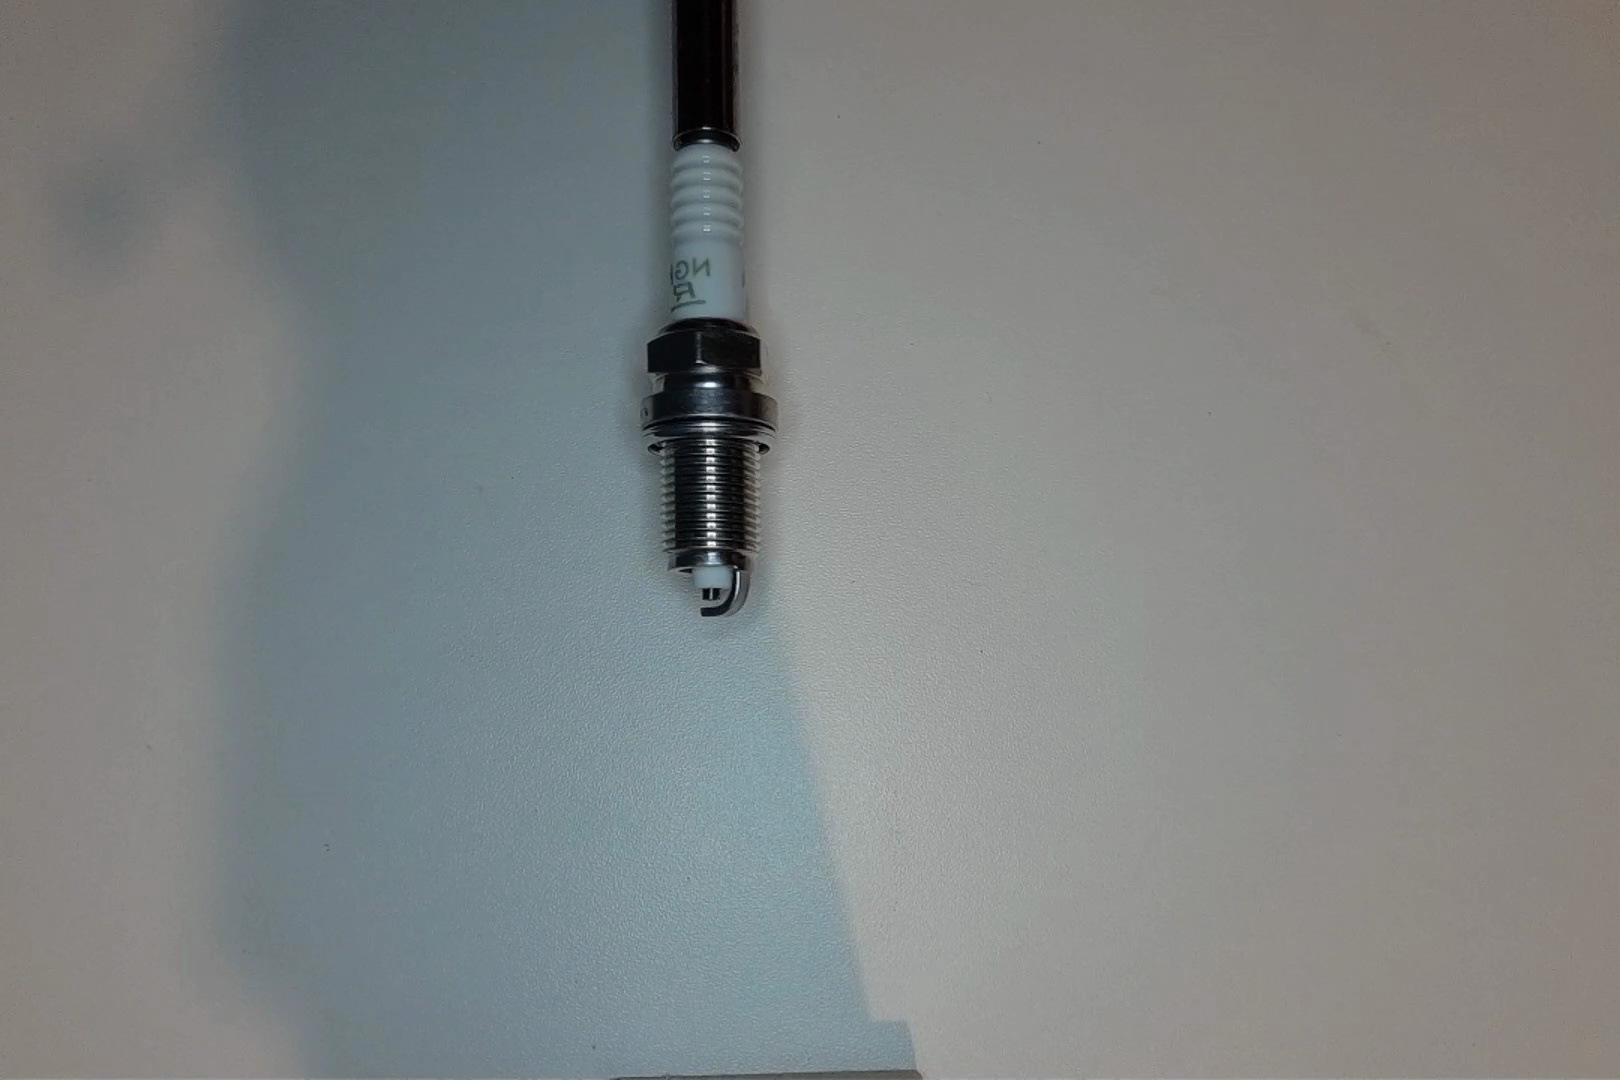
Label: normal